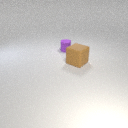
small purple rubber cylinder behind large brown rubber cube